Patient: sex M, age 55
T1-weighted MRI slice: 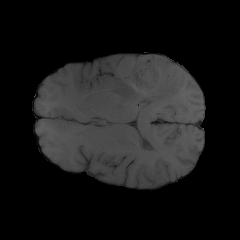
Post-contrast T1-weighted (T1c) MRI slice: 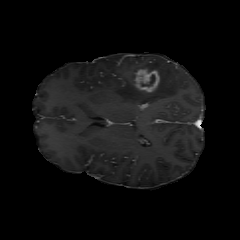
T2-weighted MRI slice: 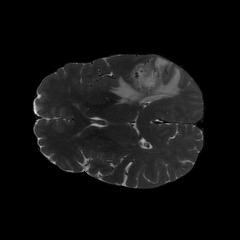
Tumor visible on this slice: yes
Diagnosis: Glioblastoma, IDH-wildtype
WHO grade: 4